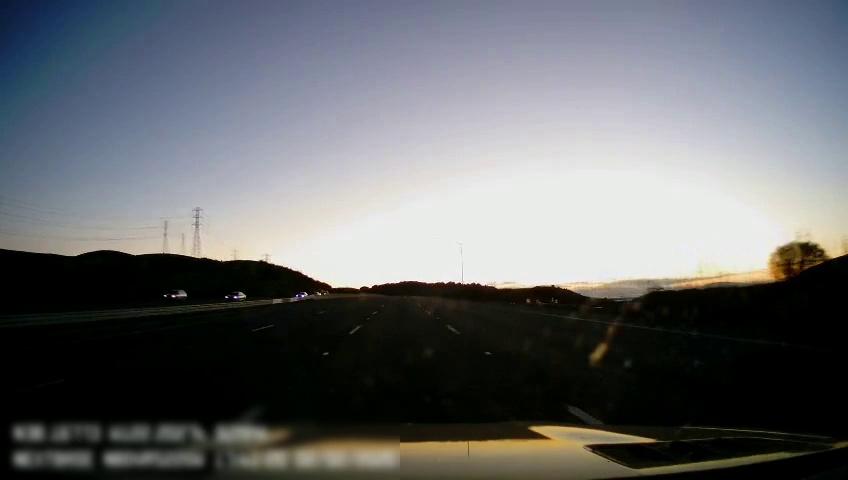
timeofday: Dusk/Dawn/Twilight
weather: Sunny
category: Drivable Space
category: Vehicles | Car
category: Vehicles | Car
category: Vehicles | Car
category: Lanes | Alternate Lane
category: Lanes | Current Lane
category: Lanes | Current Lane
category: Lanes | Alternate Lane
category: Lanes | Alternate Lane